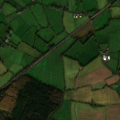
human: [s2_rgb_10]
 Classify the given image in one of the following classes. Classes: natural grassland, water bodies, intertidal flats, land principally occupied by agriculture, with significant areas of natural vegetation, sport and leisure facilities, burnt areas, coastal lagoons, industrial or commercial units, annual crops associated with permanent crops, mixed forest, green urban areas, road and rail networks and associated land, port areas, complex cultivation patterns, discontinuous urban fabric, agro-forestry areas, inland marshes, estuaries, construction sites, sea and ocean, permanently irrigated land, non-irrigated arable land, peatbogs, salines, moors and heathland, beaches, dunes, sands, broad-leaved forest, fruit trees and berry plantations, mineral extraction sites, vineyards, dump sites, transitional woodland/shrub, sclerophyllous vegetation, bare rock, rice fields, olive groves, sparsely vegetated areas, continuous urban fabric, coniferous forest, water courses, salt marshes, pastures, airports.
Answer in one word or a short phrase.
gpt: non-irrigated arable land, pastures, coniferous forest